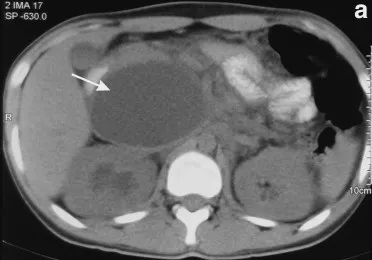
(a) Right hydronephrosis with a large well-defined collection in retropancreatic region extending along precaval and aortocaval region (urinoma). Arrow shows large urinoma which raises the concern of ureteric injury.
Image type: radiology (ct)